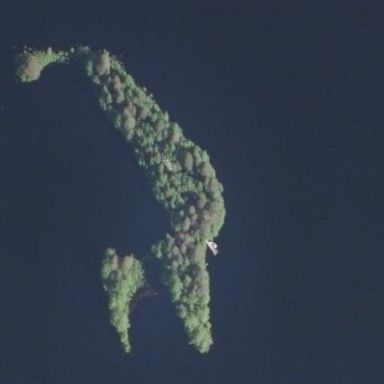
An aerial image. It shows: Islet covered in needle-leaved woodland.